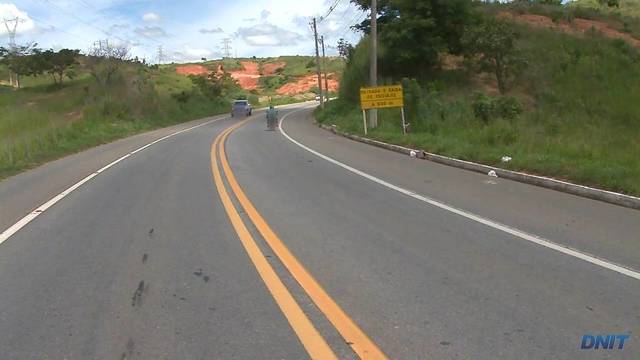
Region: Brazil
Coordinates: -18.841, -41.967